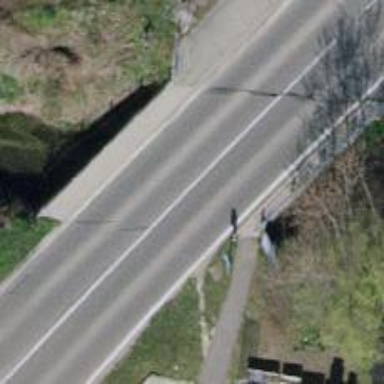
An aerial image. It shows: Sidewalk.